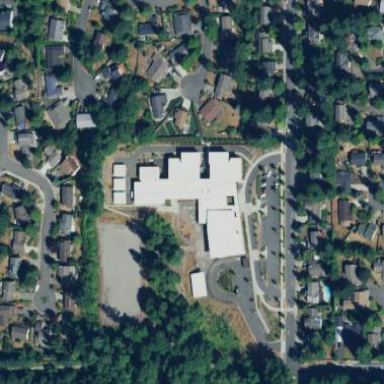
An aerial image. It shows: School building.